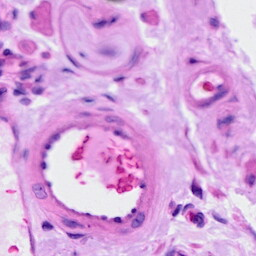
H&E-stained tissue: Ovarian